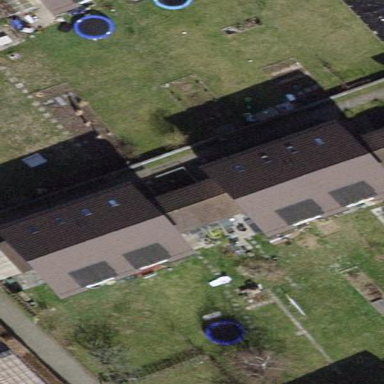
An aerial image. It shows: Terrace building.